Interaction volume radius: 5 \u00c5
Interaction volume height: 15 \u00c5
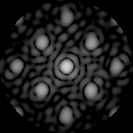
Disorder parameter: 0.262